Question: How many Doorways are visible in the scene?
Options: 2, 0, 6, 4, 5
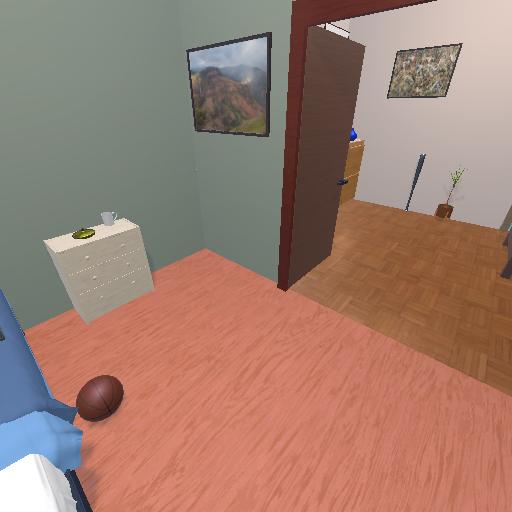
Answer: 2